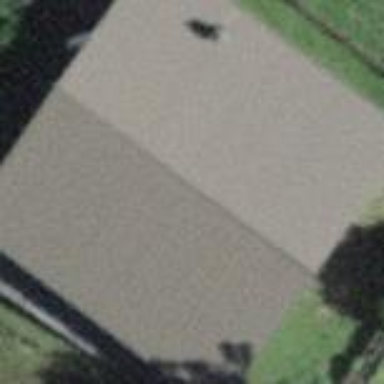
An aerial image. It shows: Cabin.